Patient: sex M, age 30
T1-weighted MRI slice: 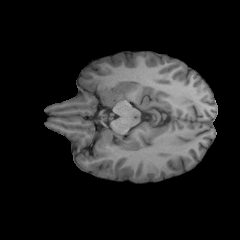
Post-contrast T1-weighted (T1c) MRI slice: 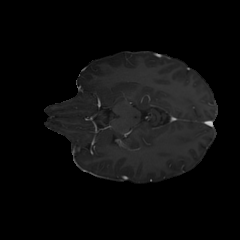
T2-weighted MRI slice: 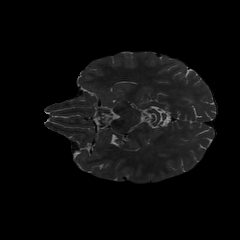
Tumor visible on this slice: no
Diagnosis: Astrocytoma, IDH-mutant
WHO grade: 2